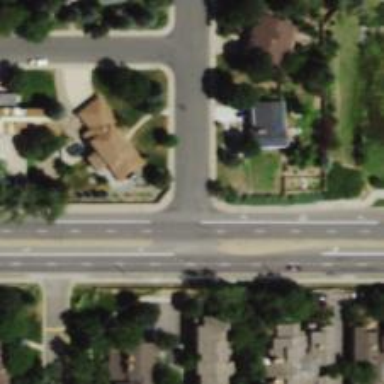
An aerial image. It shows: Road with stop sign.